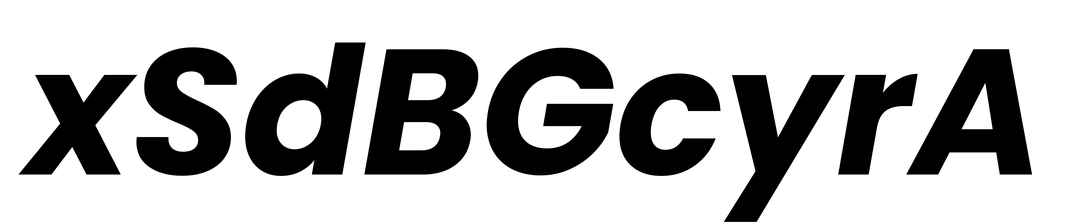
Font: Poppins-BoldItalic